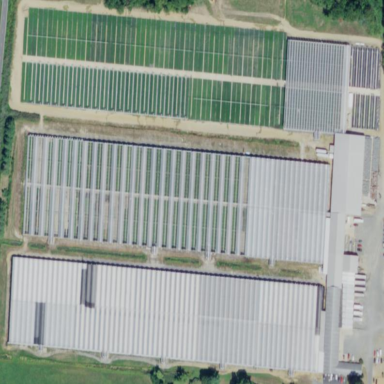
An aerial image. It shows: Greenhouse used for horticulture.